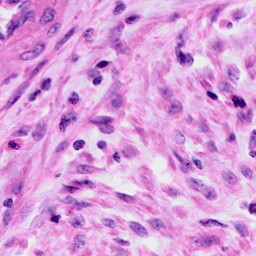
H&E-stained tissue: Cervix